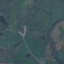
Land use / land cover class: Pasture